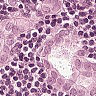
Metastatic tissue present: yes